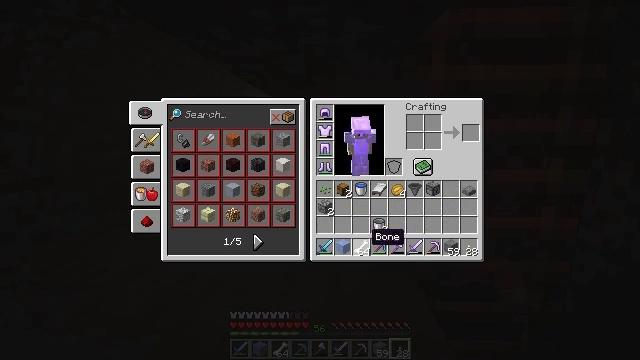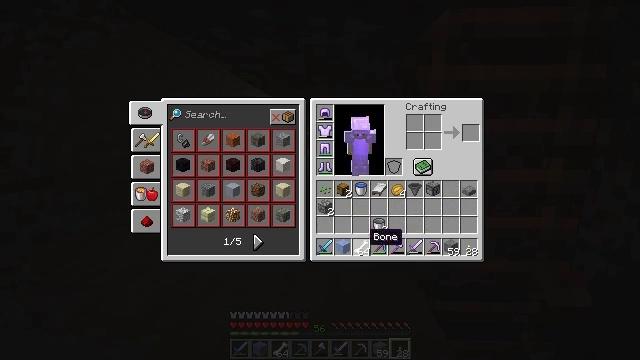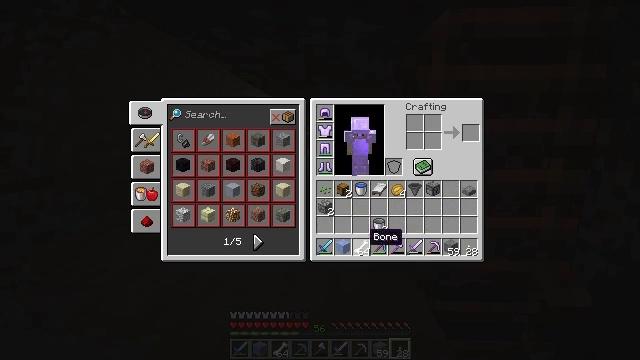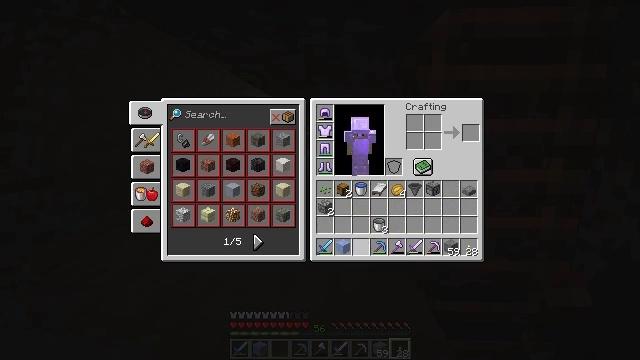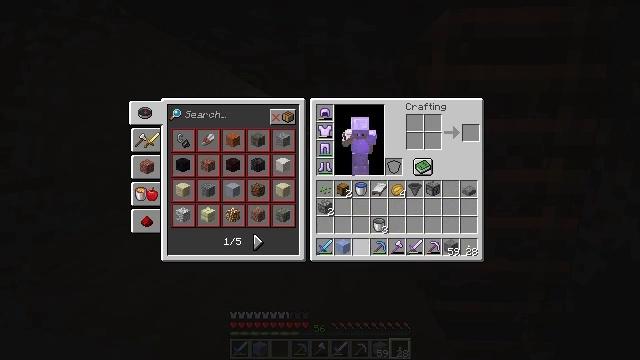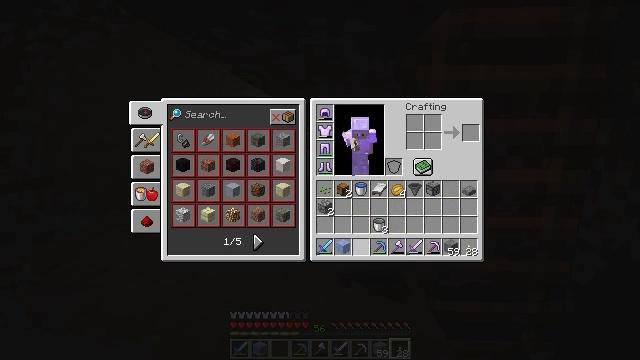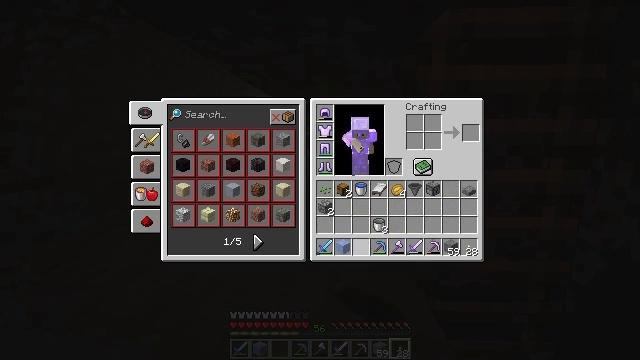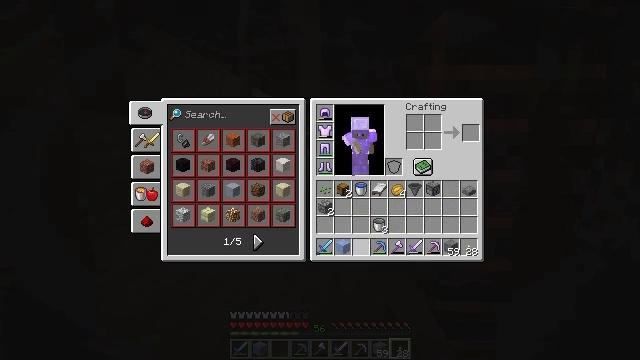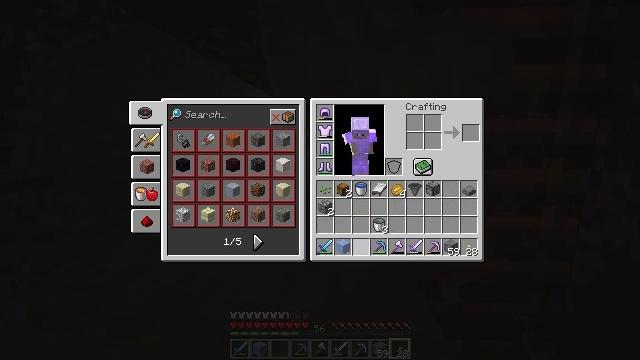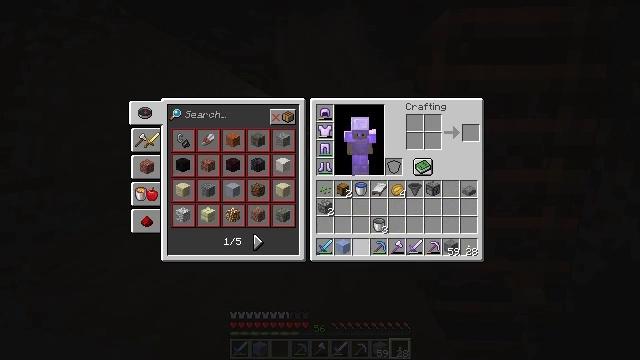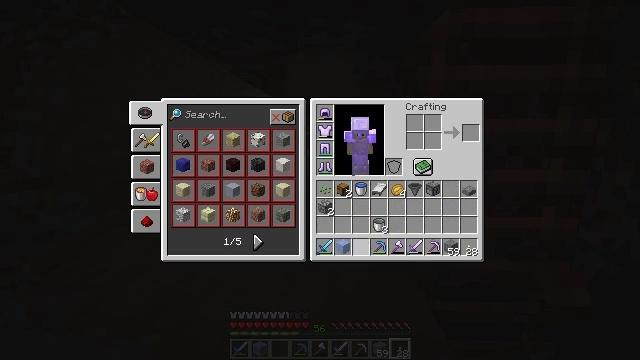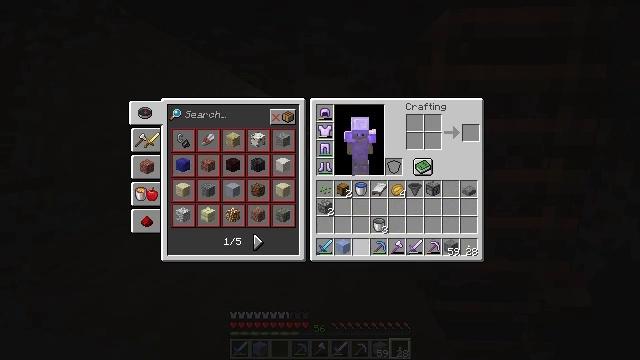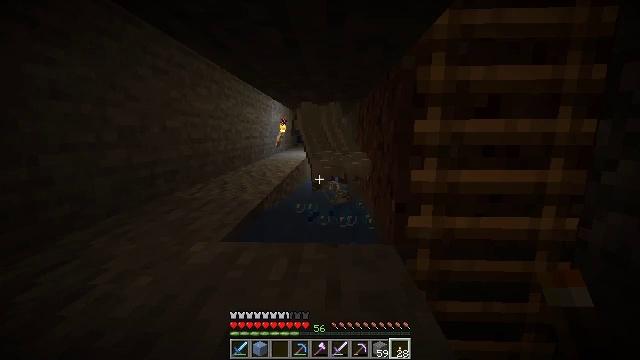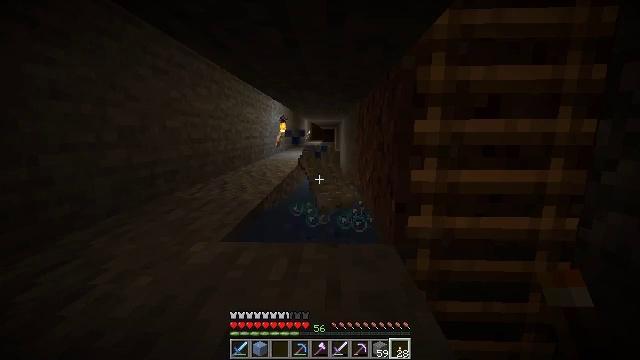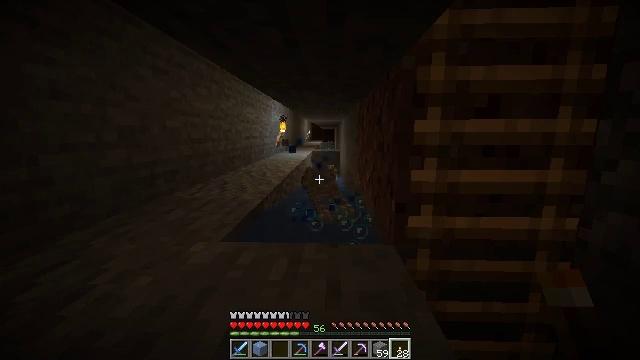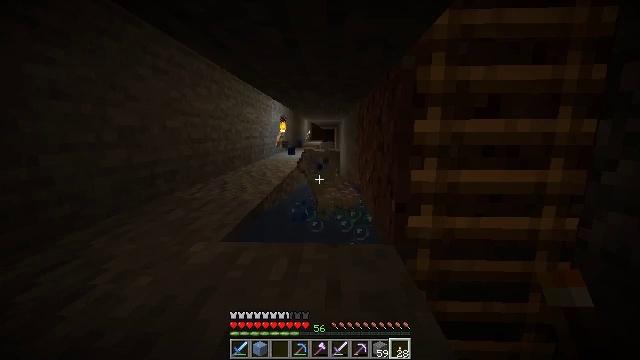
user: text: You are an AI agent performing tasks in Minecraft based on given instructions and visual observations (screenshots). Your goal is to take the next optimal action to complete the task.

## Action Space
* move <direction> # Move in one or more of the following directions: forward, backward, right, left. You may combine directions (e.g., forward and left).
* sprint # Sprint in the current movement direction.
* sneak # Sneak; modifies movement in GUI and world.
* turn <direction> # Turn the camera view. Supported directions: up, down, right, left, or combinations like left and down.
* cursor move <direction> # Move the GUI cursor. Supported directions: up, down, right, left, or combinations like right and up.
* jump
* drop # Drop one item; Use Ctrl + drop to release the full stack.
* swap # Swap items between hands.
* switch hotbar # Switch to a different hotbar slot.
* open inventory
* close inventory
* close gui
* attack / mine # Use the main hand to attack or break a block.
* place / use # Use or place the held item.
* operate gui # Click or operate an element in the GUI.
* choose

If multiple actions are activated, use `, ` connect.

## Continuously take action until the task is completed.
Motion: motion action
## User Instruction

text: Remove a bone from the inventory.
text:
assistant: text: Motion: sprint
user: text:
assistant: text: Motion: sprint
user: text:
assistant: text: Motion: sprint, drop
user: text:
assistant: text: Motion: sprint, drop
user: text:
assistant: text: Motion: sprint
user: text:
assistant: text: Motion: sprint
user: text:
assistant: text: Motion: no_op
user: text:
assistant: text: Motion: no_op
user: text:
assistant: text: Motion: no_op
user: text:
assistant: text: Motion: no_op
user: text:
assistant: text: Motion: no_op
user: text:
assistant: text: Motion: close inventory
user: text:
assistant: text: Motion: no_op
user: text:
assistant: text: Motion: no_op
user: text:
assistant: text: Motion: no_op
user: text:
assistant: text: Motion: no_op
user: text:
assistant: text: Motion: no_op
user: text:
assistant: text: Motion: no_op
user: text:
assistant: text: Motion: no_op
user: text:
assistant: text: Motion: move back, turn right and down
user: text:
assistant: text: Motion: move back and move right, turn right
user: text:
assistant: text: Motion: move right, turn right
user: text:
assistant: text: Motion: move right, turn right
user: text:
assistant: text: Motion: move right, turn right
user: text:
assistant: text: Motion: turn right
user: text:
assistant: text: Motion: turn right
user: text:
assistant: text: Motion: turn right and down
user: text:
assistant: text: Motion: turn right and down
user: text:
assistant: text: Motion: turn right and down
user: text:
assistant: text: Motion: turn right and down